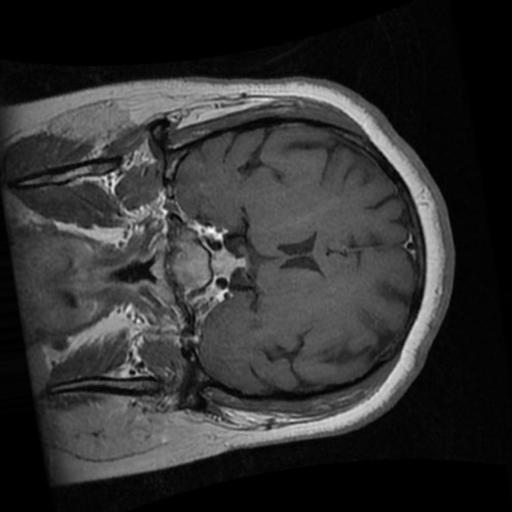
Label: brain_tumor